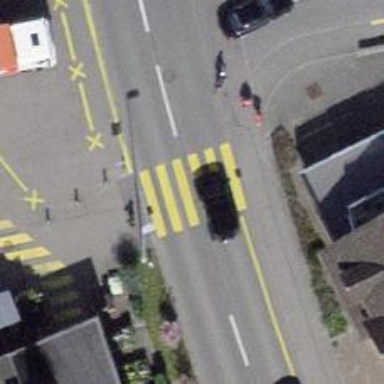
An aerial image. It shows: Marked road crossing with visible markings.